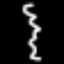
Label: squiggle